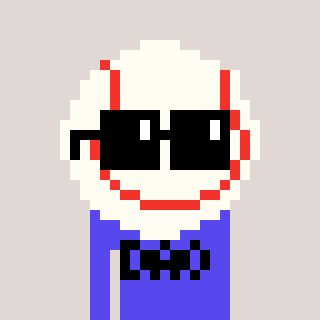
a pixel art character with square black sunglasses, a baseball ball-shaped head and a computerblue-colored body on a warm background